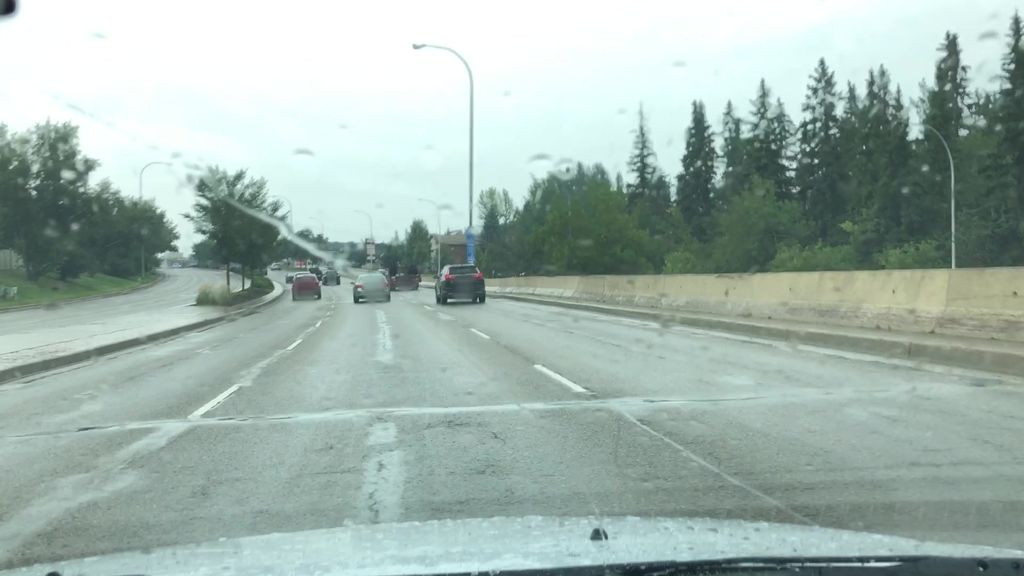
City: edmonton